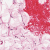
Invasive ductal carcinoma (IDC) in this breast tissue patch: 0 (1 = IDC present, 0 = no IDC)